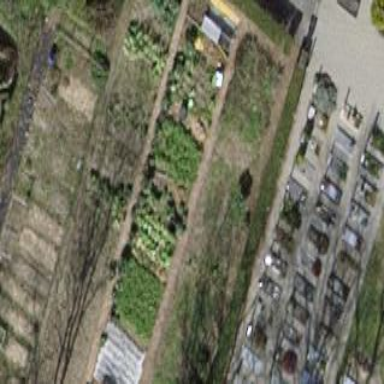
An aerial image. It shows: Area designated for allotments.